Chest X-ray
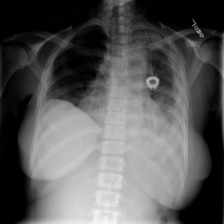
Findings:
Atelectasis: negative
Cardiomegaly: negative
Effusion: positive
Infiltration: positive
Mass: negative
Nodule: negative
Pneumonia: negative
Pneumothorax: negative
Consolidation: negative
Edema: negative
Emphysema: negative
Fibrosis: negative
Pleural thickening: positive
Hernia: negative